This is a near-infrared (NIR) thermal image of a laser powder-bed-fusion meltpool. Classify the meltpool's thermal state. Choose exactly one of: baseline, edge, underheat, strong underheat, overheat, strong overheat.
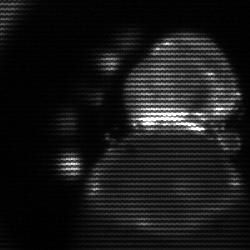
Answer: edge